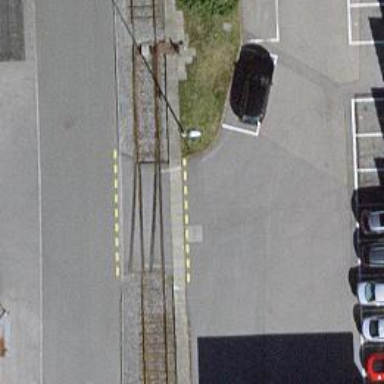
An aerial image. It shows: Abandoned railway spur with one track.